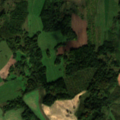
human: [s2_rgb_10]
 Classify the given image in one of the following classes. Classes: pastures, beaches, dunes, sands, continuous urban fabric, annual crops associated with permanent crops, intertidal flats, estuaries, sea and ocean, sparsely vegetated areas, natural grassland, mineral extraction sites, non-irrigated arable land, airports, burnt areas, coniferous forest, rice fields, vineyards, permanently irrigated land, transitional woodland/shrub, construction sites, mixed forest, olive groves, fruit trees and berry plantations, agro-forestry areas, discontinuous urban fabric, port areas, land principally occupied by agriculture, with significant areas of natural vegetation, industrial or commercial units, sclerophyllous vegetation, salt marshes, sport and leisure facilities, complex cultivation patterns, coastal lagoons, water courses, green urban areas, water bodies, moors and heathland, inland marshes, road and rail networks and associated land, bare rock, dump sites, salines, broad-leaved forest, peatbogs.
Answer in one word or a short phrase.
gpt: non-irrigated arable land, pastures, complex cultivation patterns, land principally occupied by agriculture, with significant areas of natural vegetation, broad-leaved forest, mixed forest